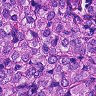
Metastatic tissue present: yes